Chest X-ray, PA view. Patient: 67 years old, sex F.
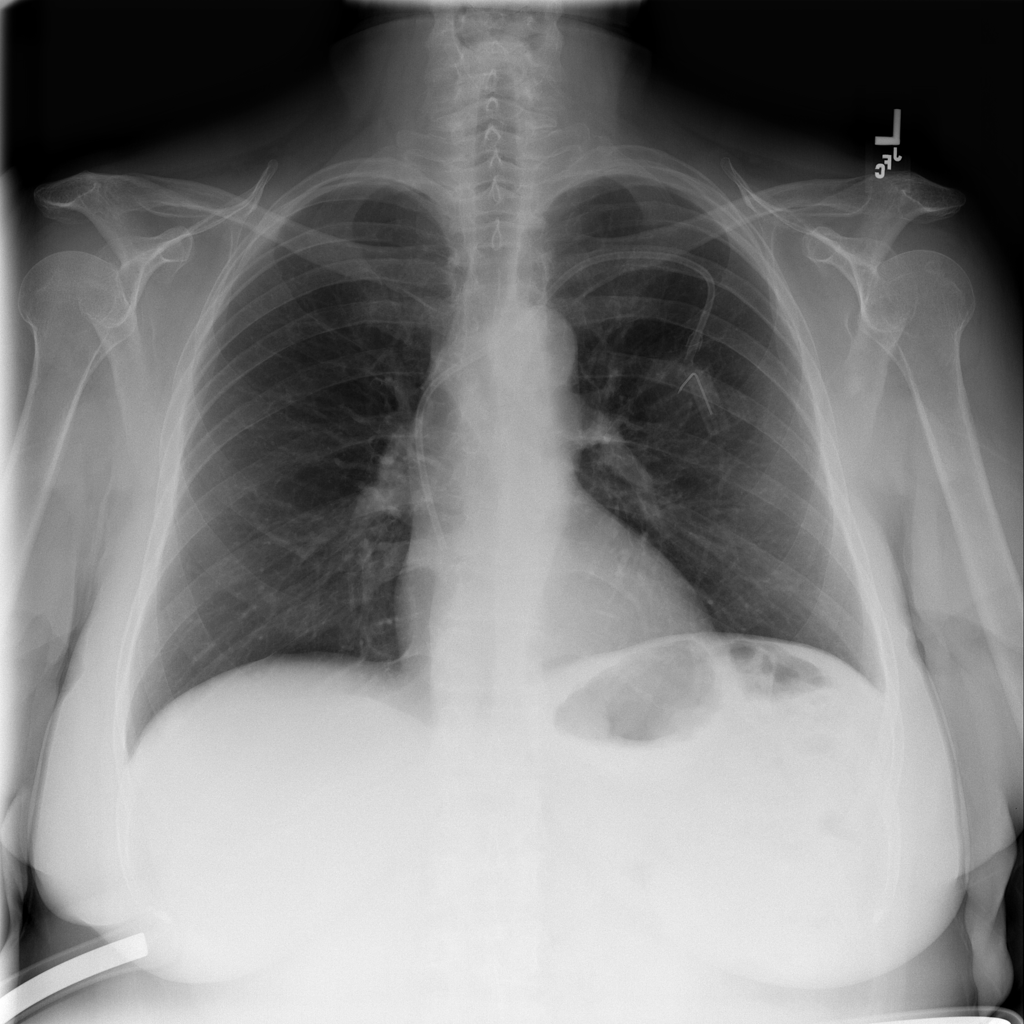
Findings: No Finding